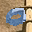
Label: 0